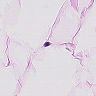
Metastatic tissue present: no